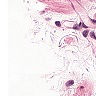
Metastatic tissue present: no